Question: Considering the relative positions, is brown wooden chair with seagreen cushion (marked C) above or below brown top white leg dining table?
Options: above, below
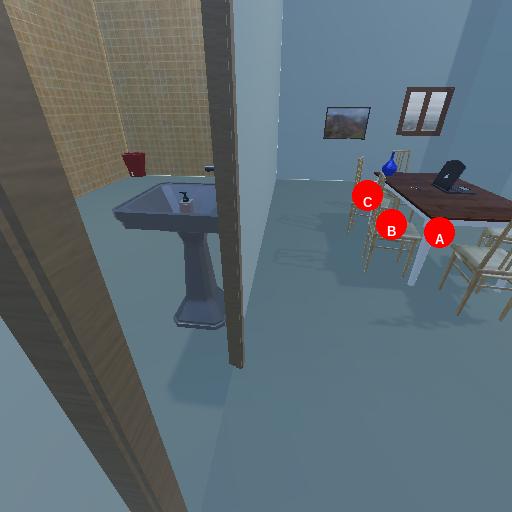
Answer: above